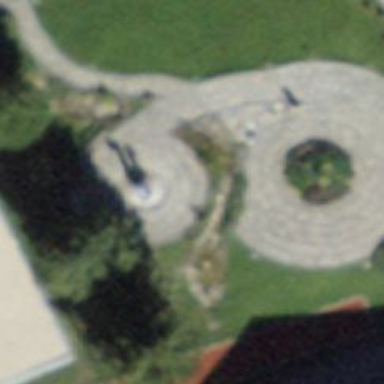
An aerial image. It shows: Fountain.